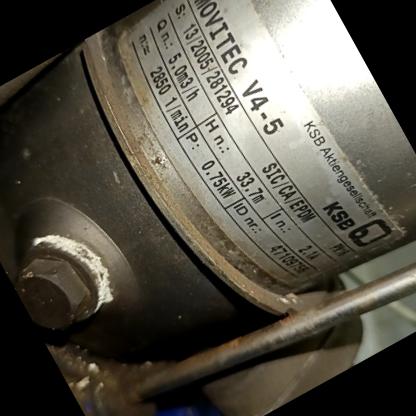
Klasa: tabliczka-znamionowa